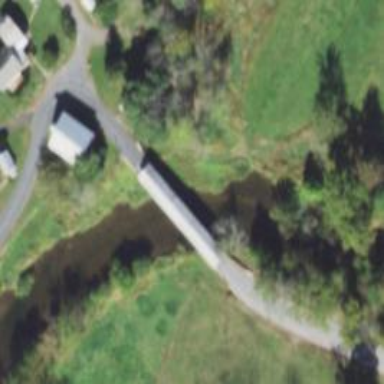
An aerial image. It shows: Covered bridge on residential road.